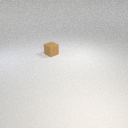
small brown rubber cube